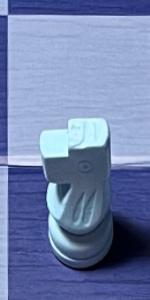
Label: Knight_White